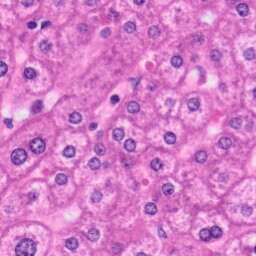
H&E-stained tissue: Liver